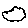
Label: cloud